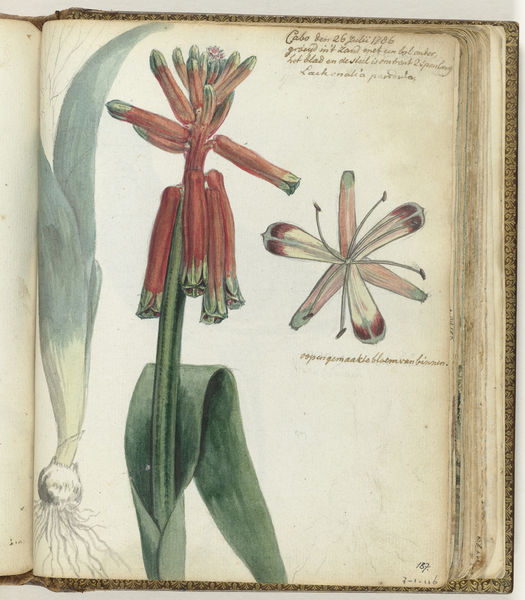
Titel: Kaapse bloem
Künstler: Jan Brandes
Standort: Amsterdam
Institution: Rijksmuseum
Schlagwörter: vert, rouge, fleur, illustration, ecriture, feuilles, plante, livre, feuille, page, plant, lettres, bulbe